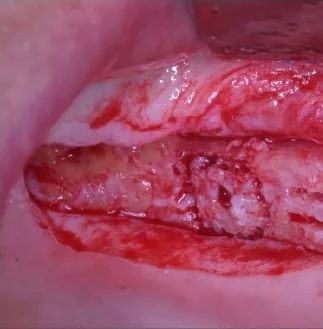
Trephine burs with increasing diameters are used to harvest a cylinder of bone from the fresh bone block and to create a trapdoor on the recipient site with the same diameter. The small hole in the middle of the circle is useful to guarantee the stability of the bur.
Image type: pathology (gram)